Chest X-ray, PA view. Patient: 51 years old, sex M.
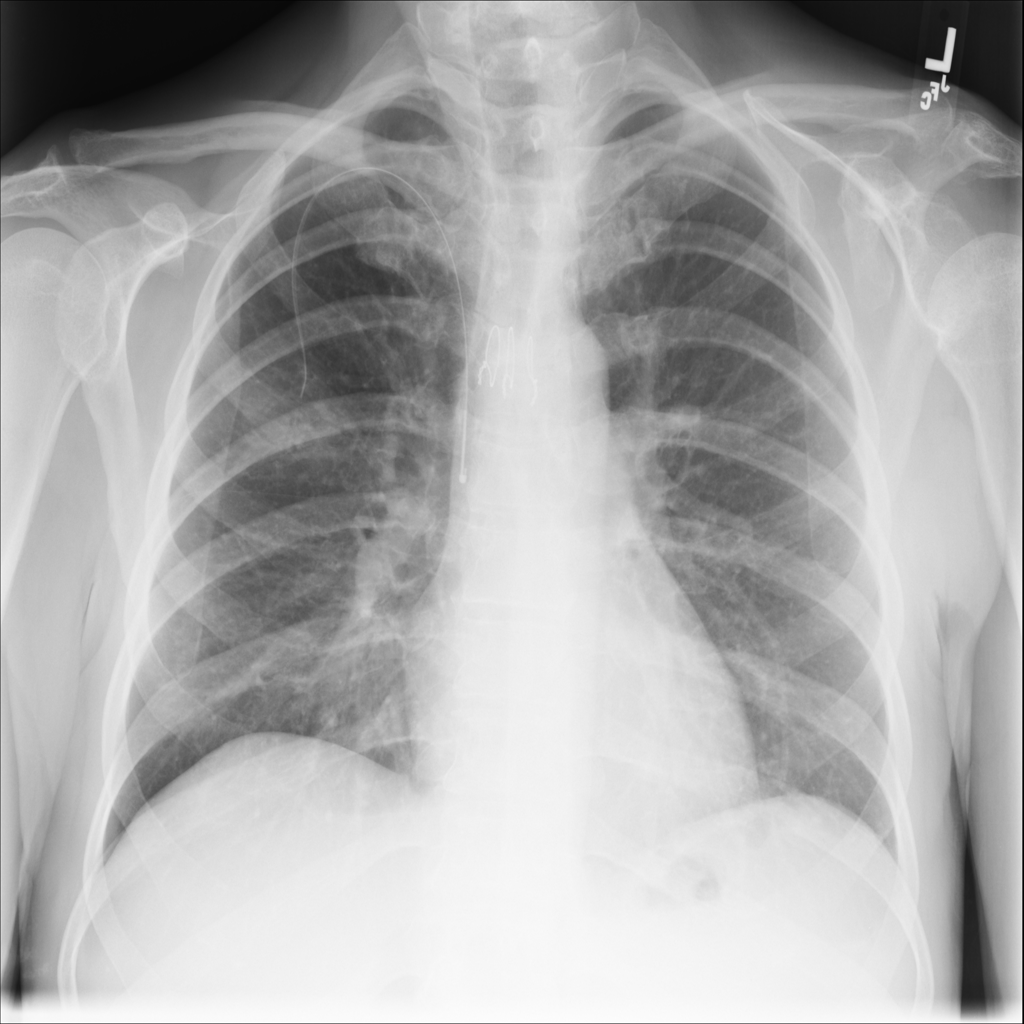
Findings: No Finding